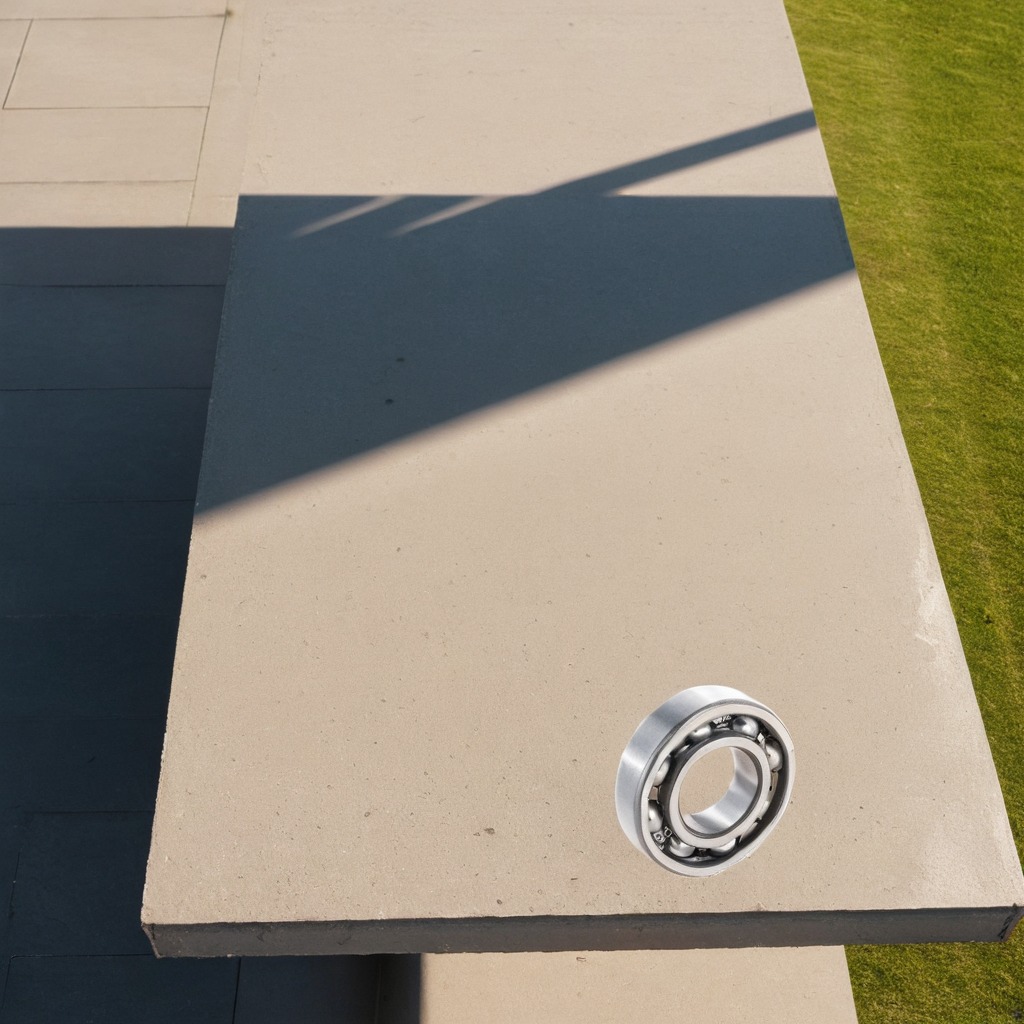
A metal ball bearing is lying on a concrete workbench in an outdoor bricklaying area.